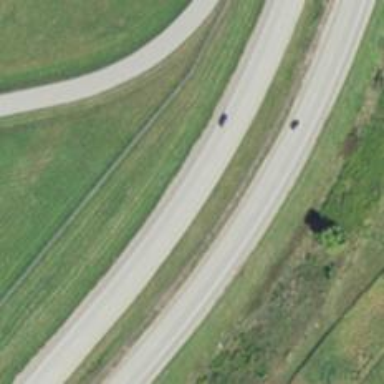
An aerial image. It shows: Trunk highway.